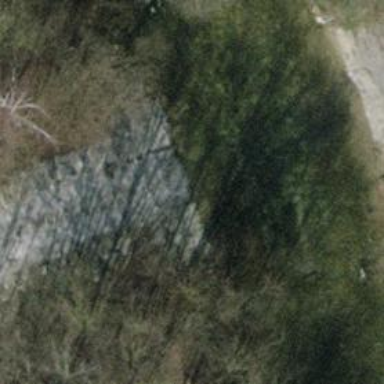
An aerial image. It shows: Concrete track with ford crossing.